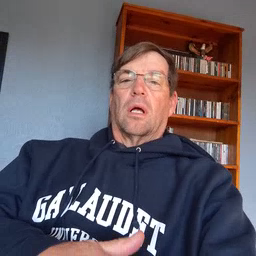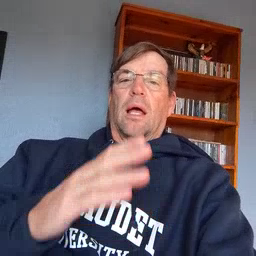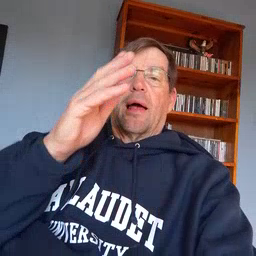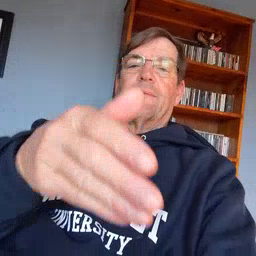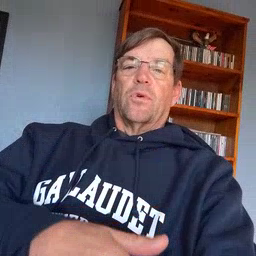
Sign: after